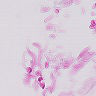
Metastatic tissue present: no